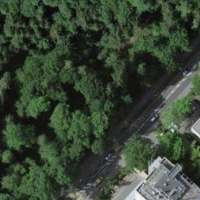
EUNIS habitat code: 44
Species observed at this site:
Fagus sylvatica
Caltha palustris
Corvus corone